Question: I have created a site for a customer with Joomla CMS on the backend. I have an issue when the end user edits some articles it will insert a space before an image tag and then IE interprets that as an empty text node. This is not a problem in any browser other than IE.
IE displays these empty text nodes as small "i" type characters but with an accent.

I have validated the markup and apart from the odd missing alt tag due to end user edited content, the markup is fine.
I don't think it will be an easy task to try to find and change the backend WYSIWYG editor function so I want to try to make IE ignore these leading spaces. Is there any way to do this in Javascript?
EDIT
For clarification... here is some of the markup after the end user inserts some images:
'''
<div class="before-after">
<p>BEFORE<br /> <img src="/images/before-after/Arm%20before%20treatment.jpg" border="0" width="170" height="205" style="border: 0;" /></p>
<p>AFTER 3 TREATMENTS<br /> <img src="/images/before-after/Arm%20after%203%20treatments.jpg" border="0" width="170" height="205" style="border: 0;" /></p>
</div>
'''
I cannot see any characters apart from a leading space before the img tag. In IE this space is being shown as an i
The site is here:
<URL>
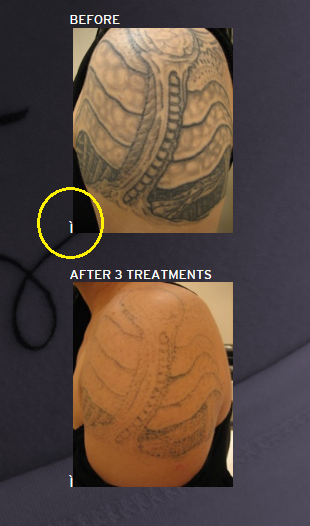
Answer: It seems the spaces are ' ' (none breaking space characters). you can remove them using this javascript code:
'''
$(function(){
var scope = $("#article");
scope.html(scope.html().replace(/ /g,''));
});
'''
Change the 'scope' to any parent element you want. It's now looking into the whole children of '#article' element.